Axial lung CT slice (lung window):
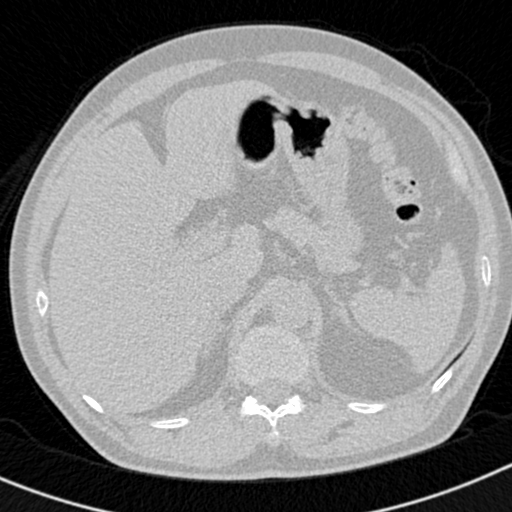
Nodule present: no